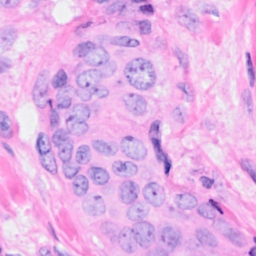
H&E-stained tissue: Breast